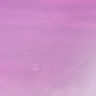
Metastatic tissue present: no